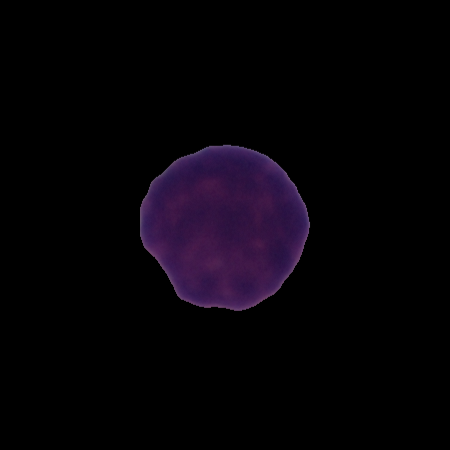
Label: healthy